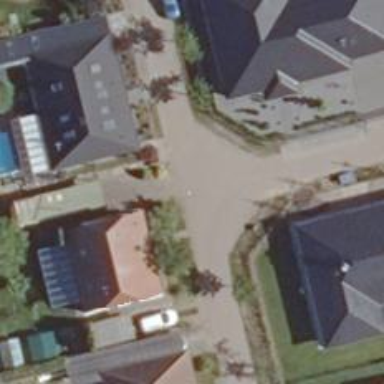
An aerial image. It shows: Paved residential road.